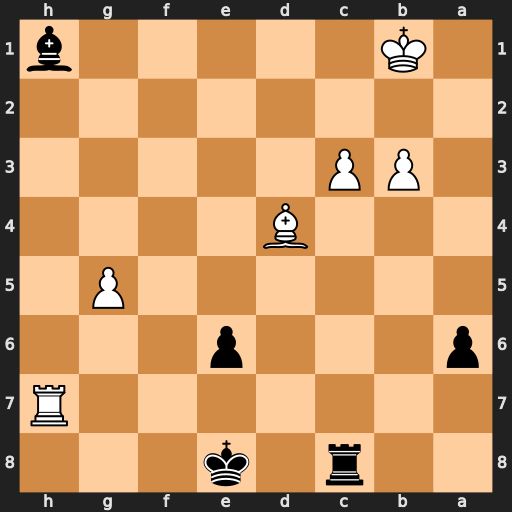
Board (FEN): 2r1k3/7R/p3p3/6P1/3B4/1PP5/8/1K5b
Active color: b
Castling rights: -
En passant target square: -
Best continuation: Be4+ Kb2 Bxh7